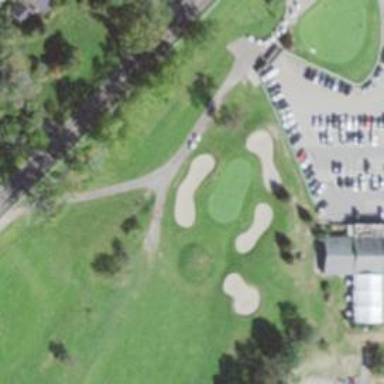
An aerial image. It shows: Path used for both walking and golf.